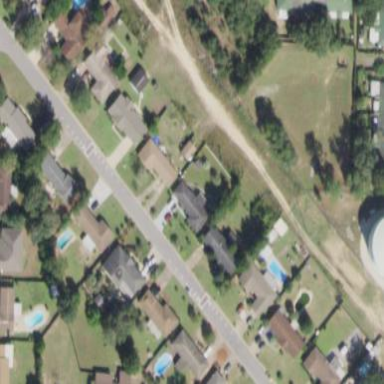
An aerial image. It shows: Residential area consisting of single-family homes.